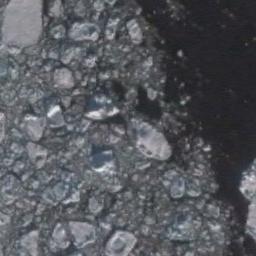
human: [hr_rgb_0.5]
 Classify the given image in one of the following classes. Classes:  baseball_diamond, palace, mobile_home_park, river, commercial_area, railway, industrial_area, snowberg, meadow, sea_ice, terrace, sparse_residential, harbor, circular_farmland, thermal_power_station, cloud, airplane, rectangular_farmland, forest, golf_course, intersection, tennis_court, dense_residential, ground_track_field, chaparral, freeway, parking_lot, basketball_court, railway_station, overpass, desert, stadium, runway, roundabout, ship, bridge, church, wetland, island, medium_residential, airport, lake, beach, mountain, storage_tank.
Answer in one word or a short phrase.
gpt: sea_ice